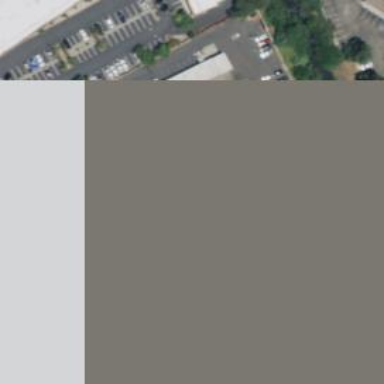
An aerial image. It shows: Car shop within retail area.